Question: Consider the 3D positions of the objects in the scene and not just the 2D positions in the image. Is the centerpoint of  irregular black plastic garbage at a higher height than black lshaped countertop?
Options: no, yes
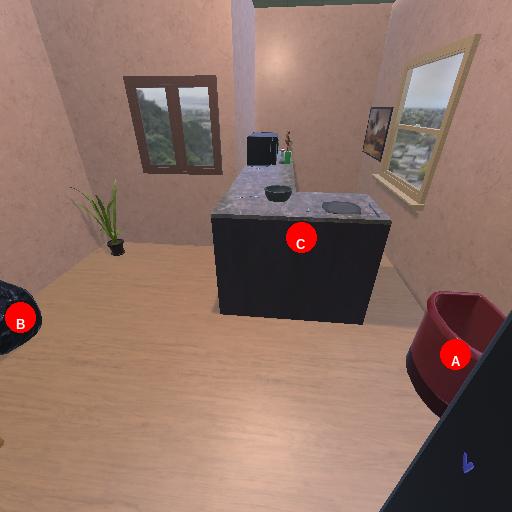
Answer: no